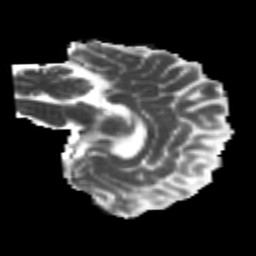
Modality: MD
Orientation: sagittal
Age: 25
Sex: female
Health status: healthy
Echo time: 0.074 s